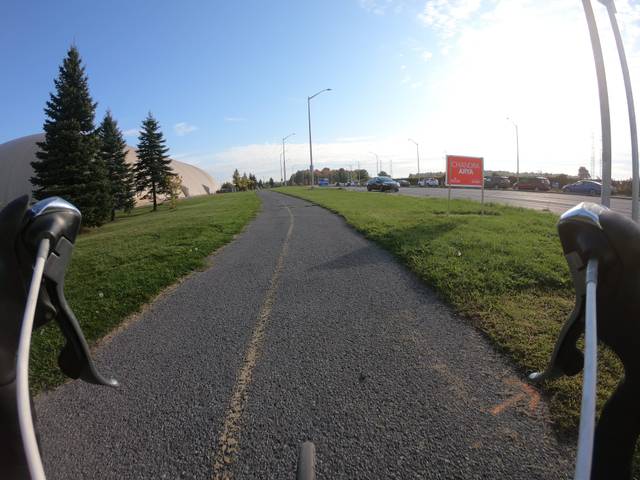
Region: Canada
Coordinates: 45.323, -75.777